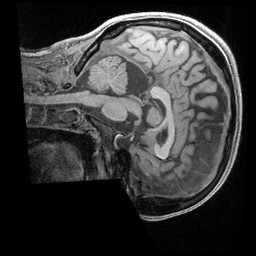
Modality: T1w
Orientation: sagittal
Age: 25
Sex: female
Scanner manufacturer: siemens
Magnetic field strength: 3 T
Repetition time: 2.4 s
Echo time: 0.00241 s